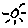
Label: sun